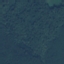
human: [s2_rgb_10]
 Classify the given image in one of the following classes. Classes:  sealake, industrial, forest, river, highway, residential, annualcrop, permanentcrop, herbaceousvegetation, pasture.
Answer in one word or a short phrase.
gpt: Forest